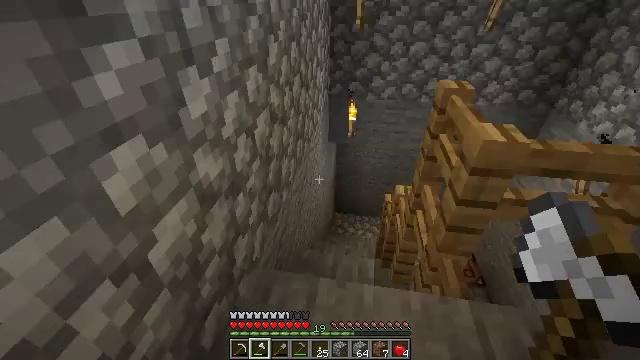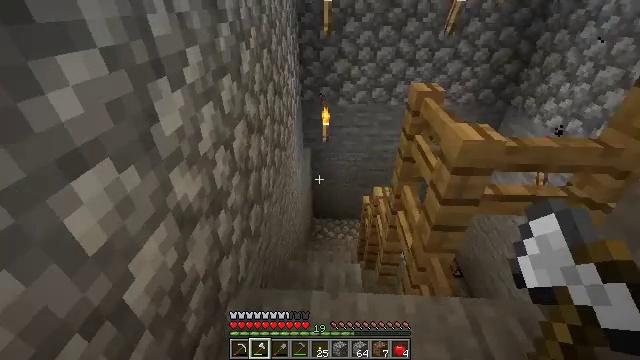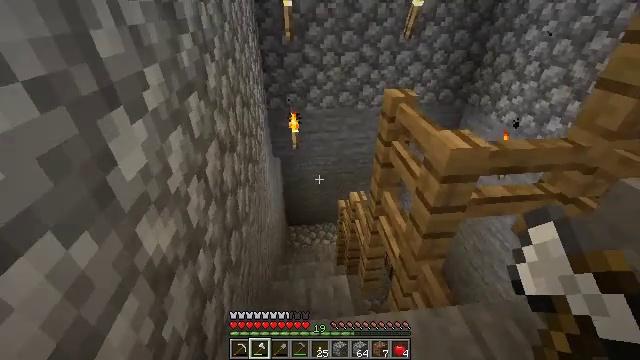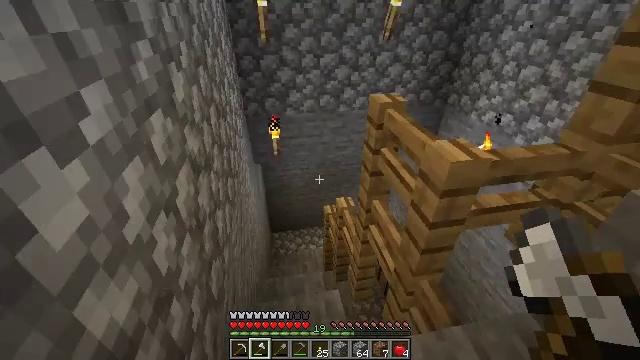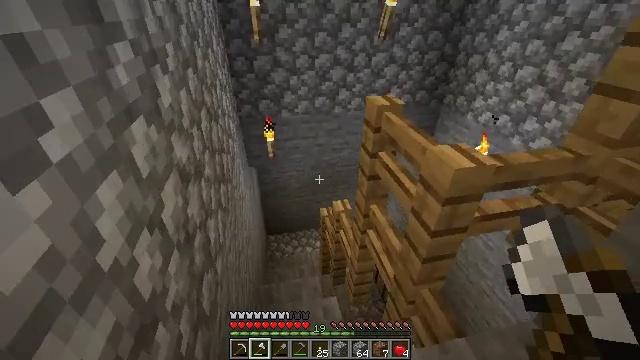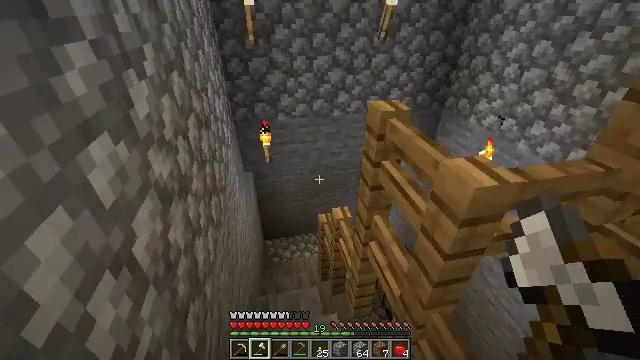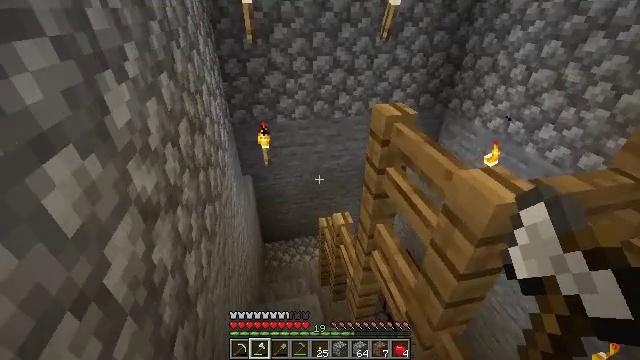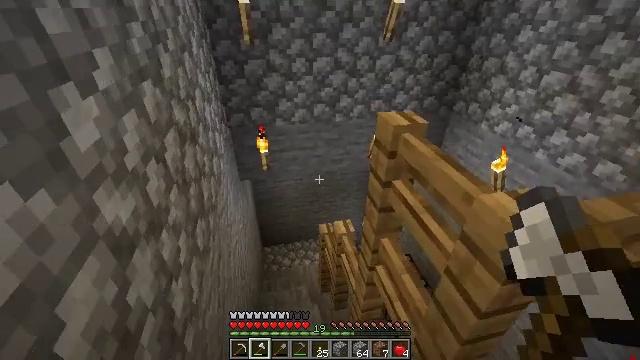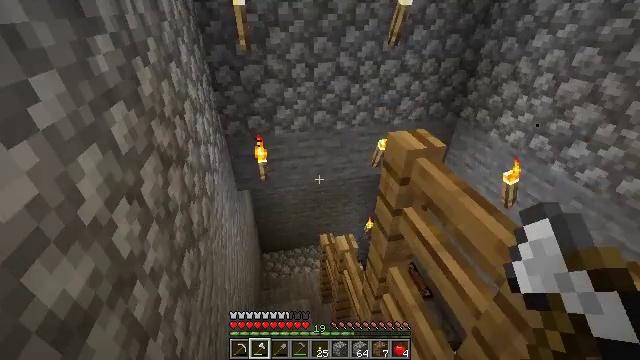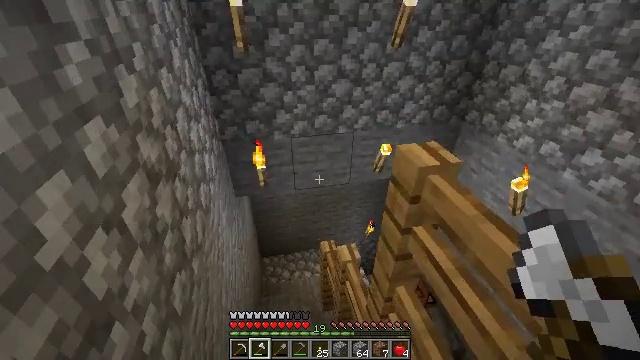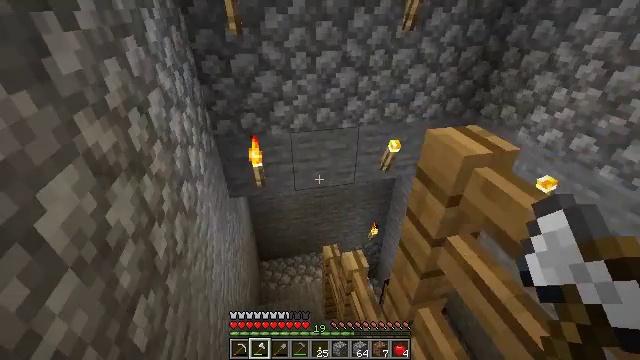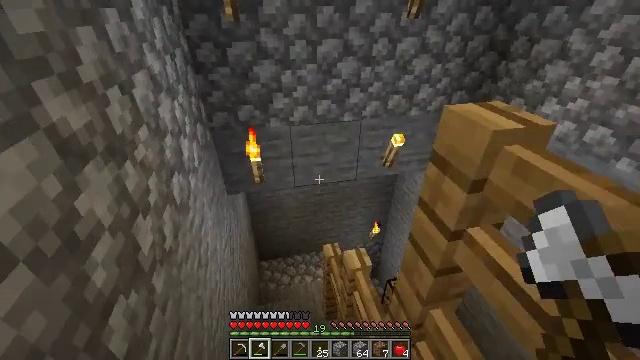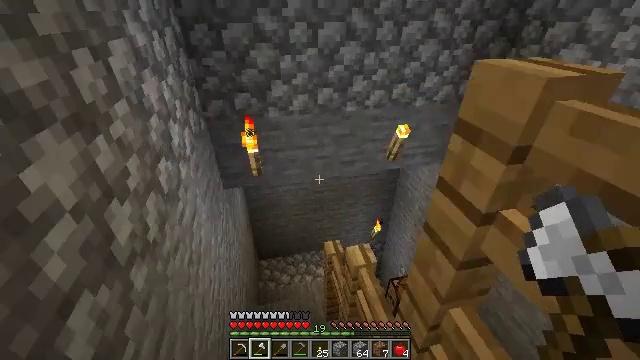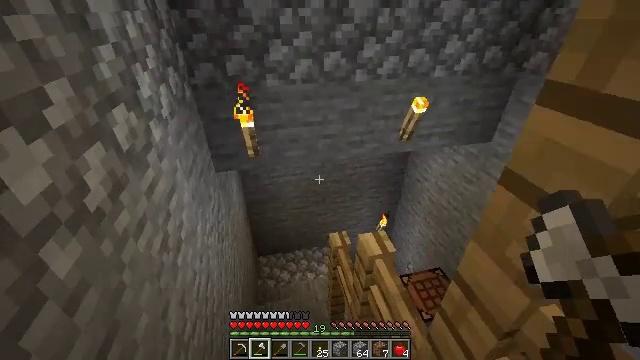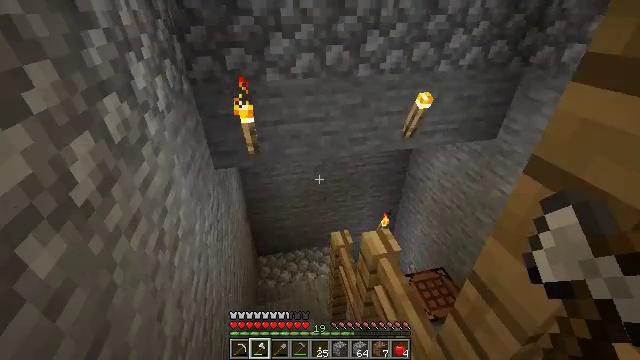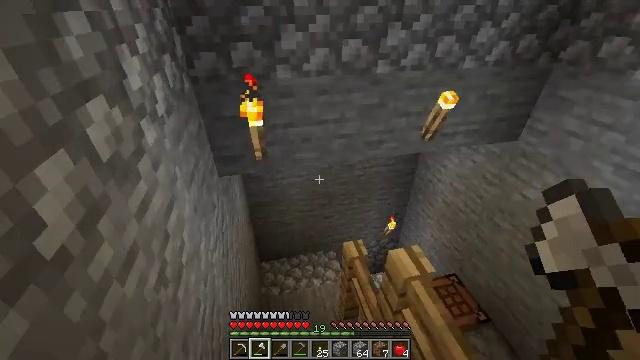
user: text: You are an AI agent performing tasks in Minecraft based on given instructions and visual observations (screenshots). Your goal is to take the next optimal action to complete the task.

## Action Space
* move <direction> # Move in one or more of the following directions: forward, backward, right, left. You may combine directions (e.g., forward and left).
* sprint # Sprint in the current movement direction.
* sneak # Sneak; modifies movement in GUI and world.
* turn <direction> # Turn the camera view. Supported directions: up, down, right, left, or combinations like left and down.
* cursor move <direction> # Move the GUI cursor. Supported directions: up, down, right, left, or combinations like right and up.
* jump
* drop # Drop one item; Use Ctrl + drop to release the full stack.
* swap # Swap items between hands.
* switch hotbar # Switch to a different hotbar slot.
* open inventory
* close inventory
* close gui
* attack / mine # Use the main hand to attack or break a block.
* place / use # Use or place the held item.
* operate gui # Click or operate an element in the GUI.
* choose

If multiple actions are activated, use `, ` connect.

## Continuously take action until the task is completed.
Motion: motion action
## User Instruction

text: Prepare a diamond chestplate with diamonds in the crafting table.
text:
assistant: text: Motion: move forward, turn right and up
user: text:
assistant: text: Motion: move forward, turn right
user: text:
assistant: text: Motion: move forward, turn right
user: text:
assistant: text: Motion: move forward, turn right
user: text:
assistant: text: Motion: move forward
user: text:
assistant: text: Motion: move forward
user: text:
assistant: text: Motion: move forward
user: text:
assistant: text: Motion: move forward
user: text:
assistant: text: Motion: move forward
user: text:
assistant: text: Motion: move forward
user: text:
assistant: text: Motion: move forward and move left
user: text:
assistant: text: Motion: move forward and move left
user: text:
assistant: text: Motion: move forward and move left
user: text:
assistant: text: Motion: move forward and move left
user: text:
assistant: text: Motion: move forward and move left
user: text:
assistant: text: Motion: move forward and move left, turn right
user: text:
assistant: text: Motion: move forward and move left, turn right
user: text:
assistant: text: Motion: move forward and move left, turn right
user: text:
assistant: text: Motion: move forward and move left, turn right
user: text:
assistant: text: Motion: move forward and move left, turn right
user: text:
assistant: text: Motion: move forward and move left, turn right
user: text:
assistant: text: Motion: move forward and move left, turn right
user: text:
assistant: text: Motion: move forward and move left, turn right and down
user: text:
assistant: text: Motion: move forward and move left, turn right and down
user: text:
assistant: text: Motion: move forward and move left, turn right
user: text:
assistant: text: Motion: move forward and move left
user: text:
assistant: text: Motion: move forward and move left
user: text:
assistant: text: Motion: move forward and move left
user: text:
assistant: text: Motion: move forward and move left
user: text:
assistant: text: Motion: move forward and move left